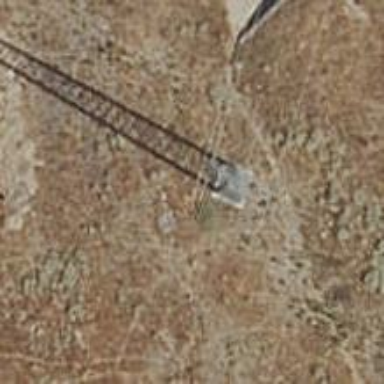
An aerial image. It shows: Power pole.